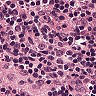
Metastatic tissue present: no